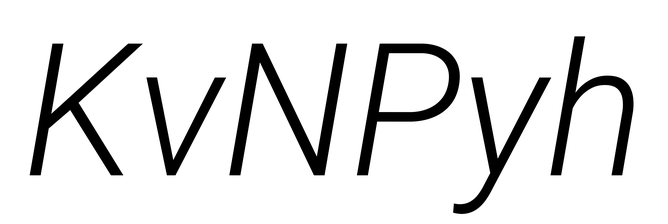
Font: Roboto-Italic_Light_Italic